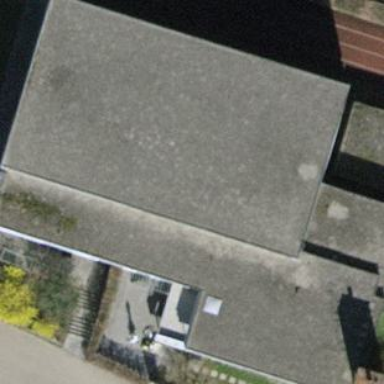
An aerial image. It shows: School building with school amenities.